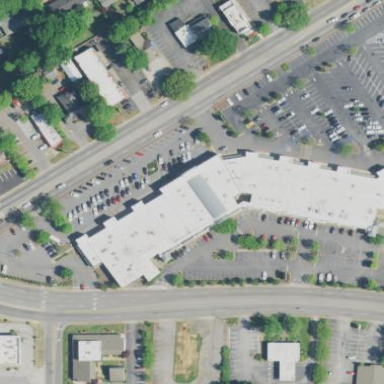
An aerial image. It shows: Commercial building.